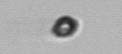
Label: nanoplankton_mix